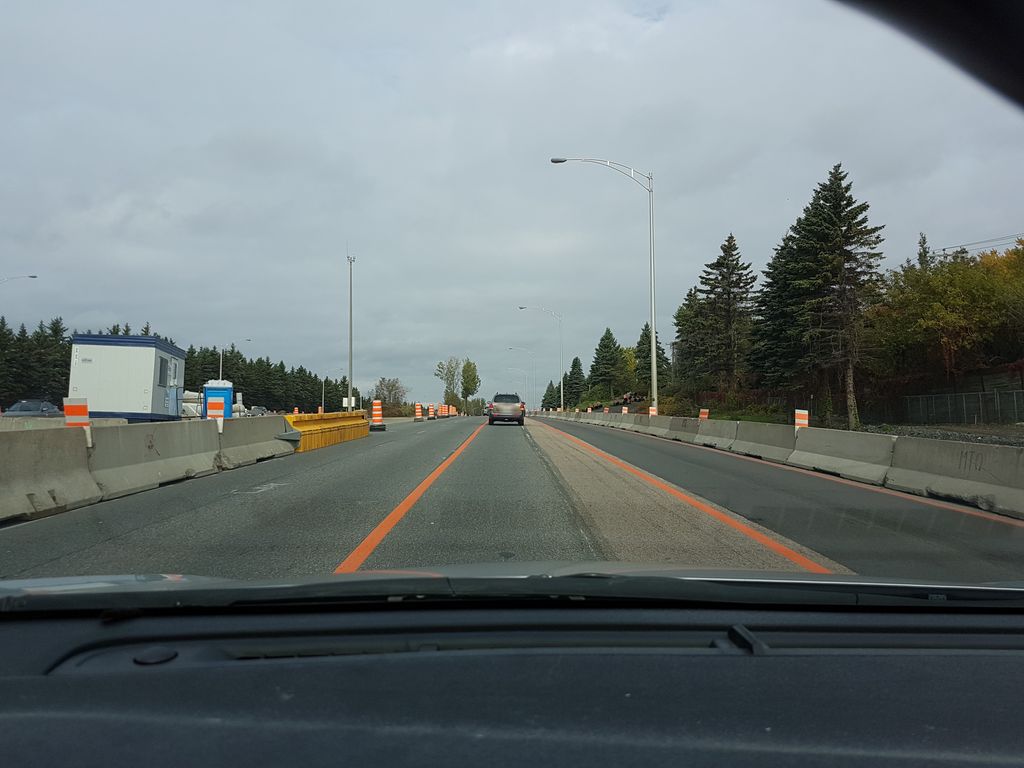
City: quebec_city